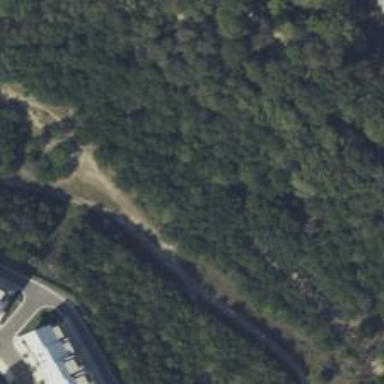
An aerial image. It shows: Disc golf tee area.